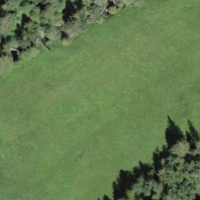
EUNIS habitat code: 25
Species observed at this site:
Petasites albus